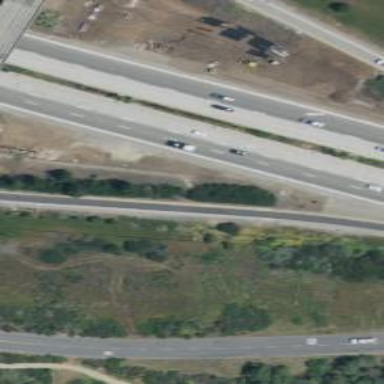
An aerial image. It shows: View of motorway.